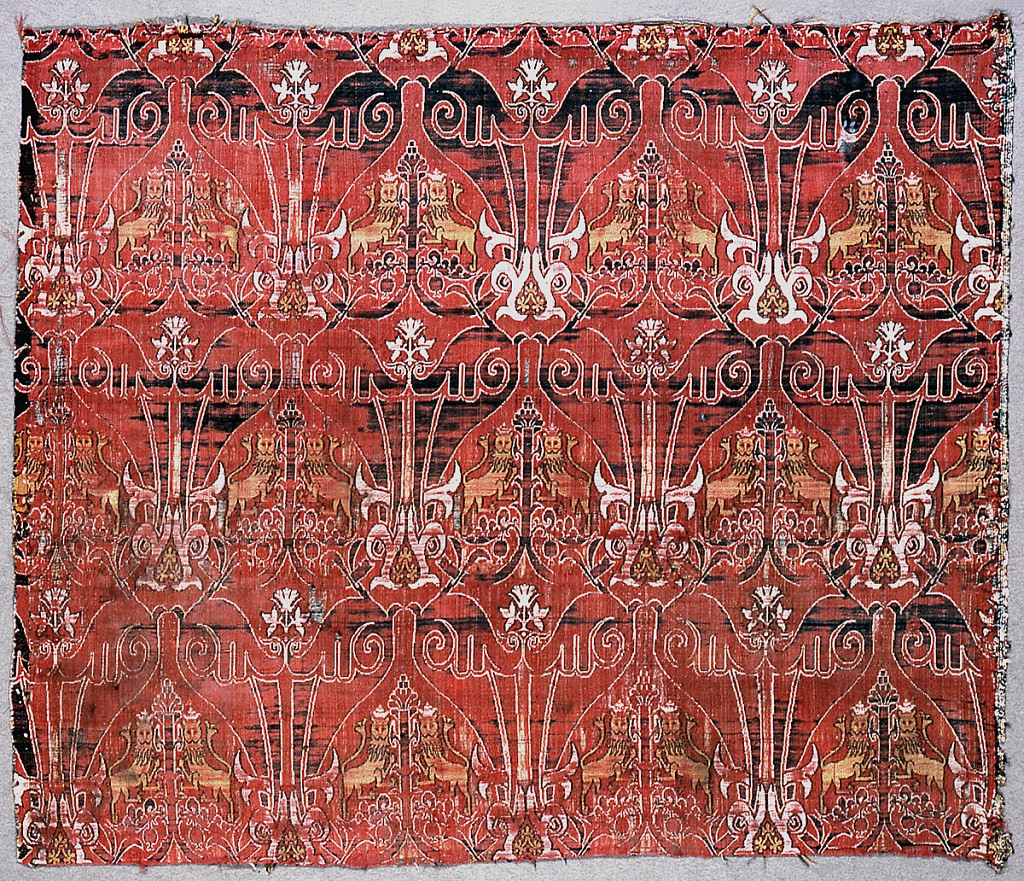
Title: Fragment
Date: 15th century
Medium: silk Technique: 4&1 satin patterned with plain weave (lampas)
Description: Paired affronted lions within cartouches in green, yellow and white on red.